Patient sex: F
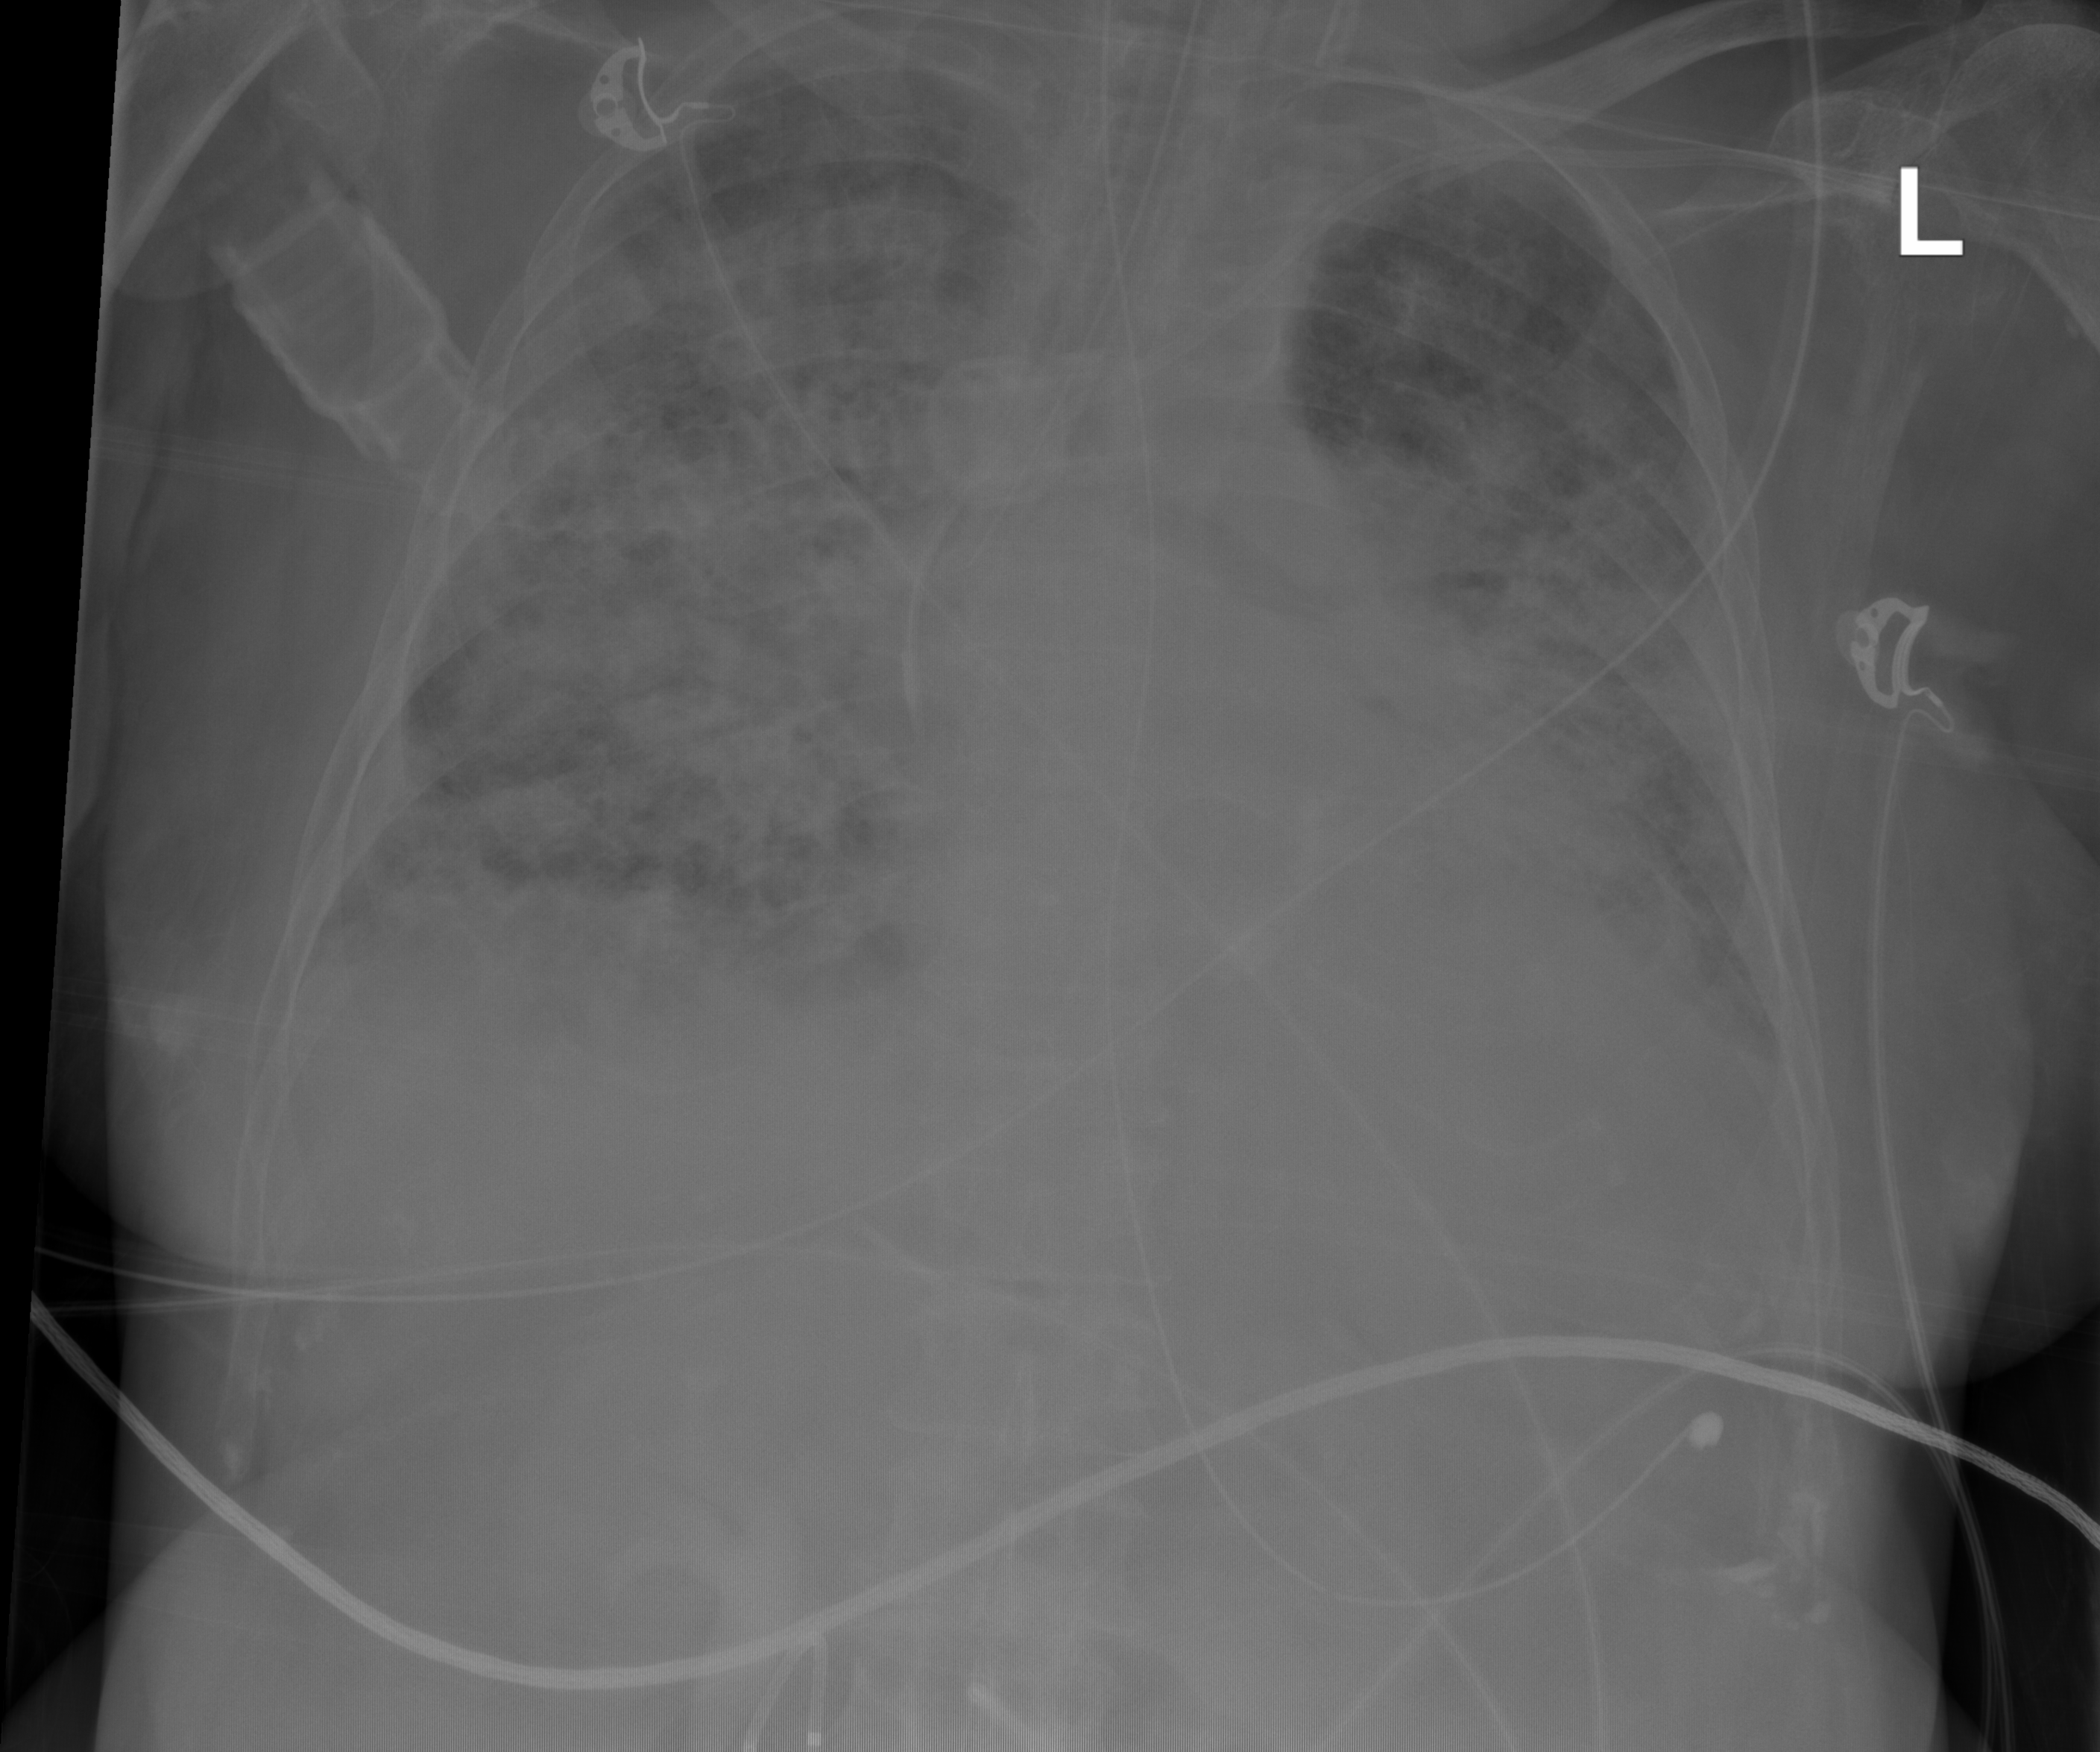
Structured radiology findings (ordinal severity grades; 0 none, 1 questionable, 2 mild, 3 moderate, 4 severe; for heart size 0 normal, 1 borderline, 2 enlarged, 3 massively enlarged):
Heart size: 0
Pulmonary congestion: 2
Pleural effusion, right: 0
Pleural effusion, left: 0
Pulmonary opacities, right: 4
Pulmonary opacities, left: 3
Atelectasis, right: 3
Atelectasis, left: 3